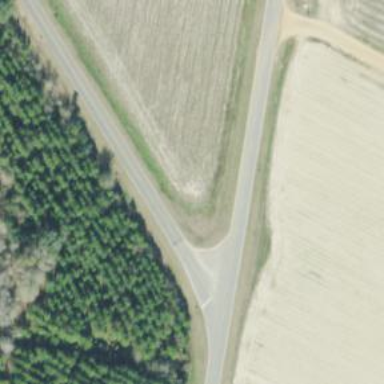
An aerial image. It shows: Unclassified road.